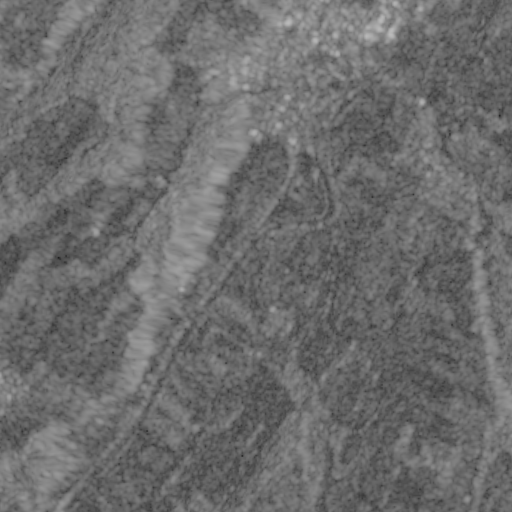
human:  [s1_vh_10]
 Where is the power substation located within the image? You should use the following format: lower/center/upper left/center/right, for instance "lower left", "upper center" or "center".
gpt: The power substation is located in the upper right of the image.
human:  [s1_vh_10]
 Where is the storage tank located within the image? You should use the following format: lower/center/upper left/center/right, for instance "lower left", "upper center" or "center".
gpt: The storage tank is located in the lower center of the image.
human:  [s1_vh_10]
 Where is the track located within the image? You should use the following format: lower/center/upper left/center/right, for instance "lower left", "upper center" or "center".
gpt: The track is located in the upper center of the image.
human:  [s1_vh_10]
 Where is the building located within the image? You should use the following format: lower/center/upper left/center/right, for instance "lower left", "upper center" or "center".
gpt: There is no building in the image.

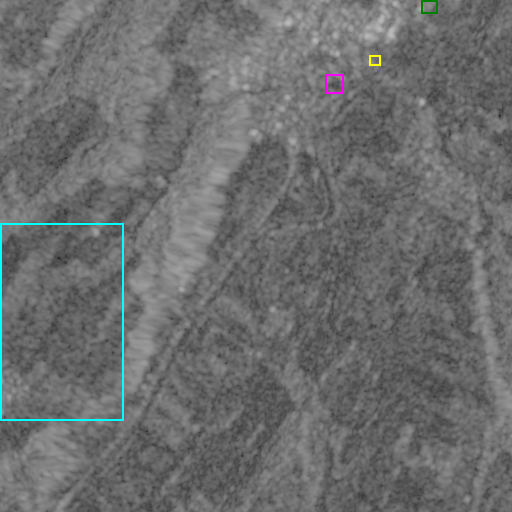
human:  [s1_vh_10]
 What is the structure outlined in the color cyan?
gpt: The structure outlined in cyan is a crop field.
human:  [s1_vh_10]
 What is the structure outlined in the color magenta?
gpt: The structure outlined in magenta is a park.
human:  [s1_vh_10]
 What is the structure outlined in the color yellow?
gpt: The structure outlined in yellow is a parking lot.
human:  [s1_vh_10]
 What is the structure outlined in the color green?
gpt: The structure outlined in green is a power substation.
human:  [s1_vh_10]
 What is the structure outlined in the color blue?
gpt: There is no blue outline.